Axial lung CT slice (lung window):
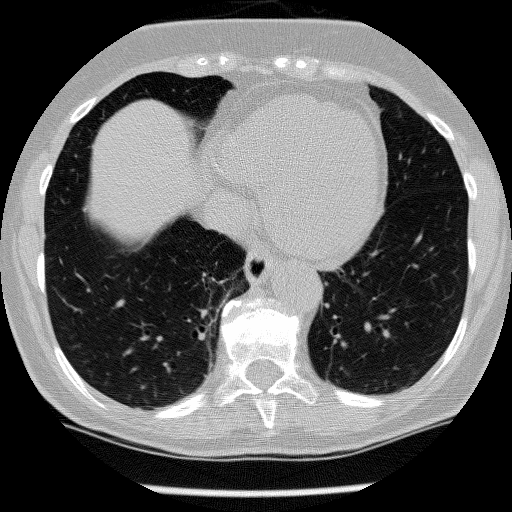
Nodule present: no